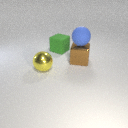
large yellow metal sphere in front of large green rubber cube